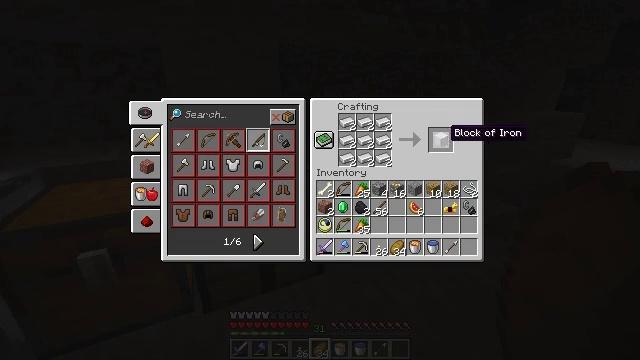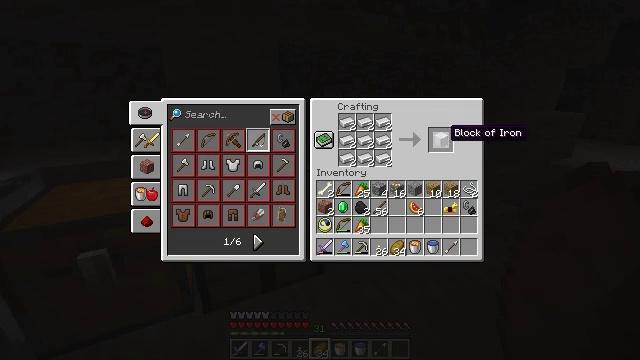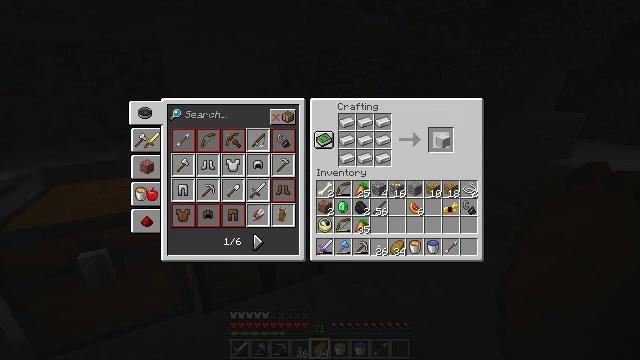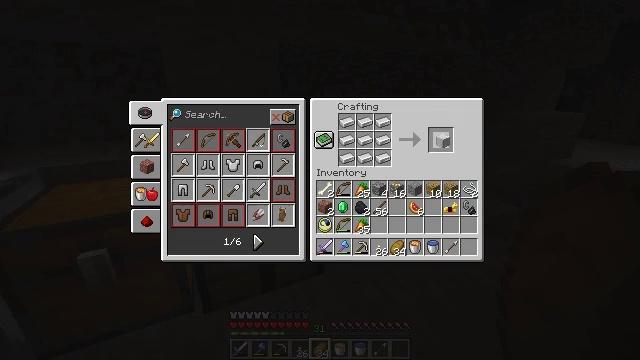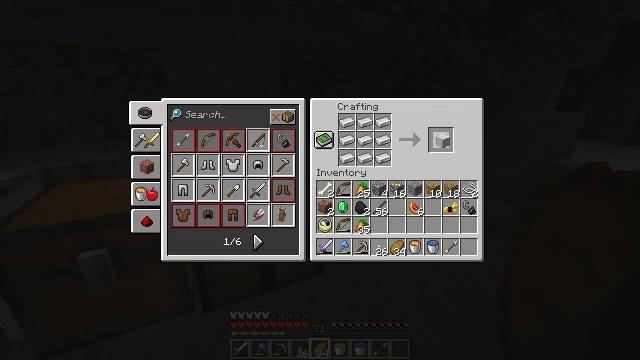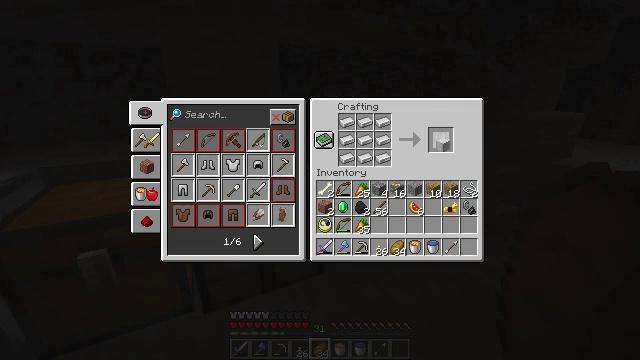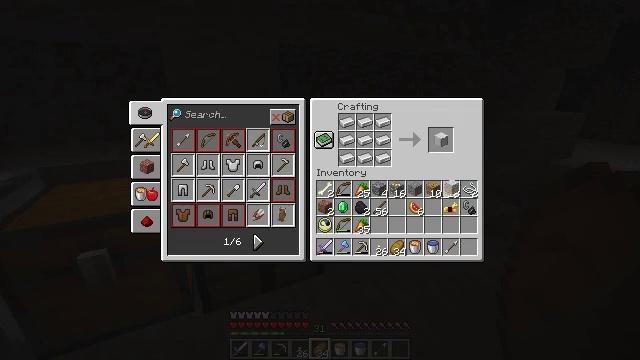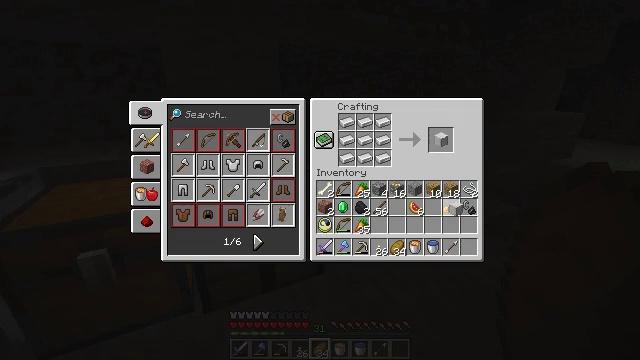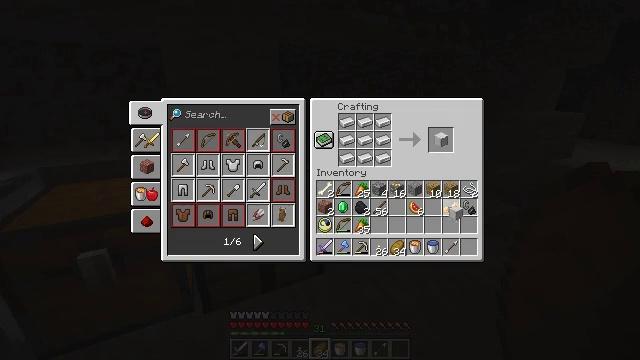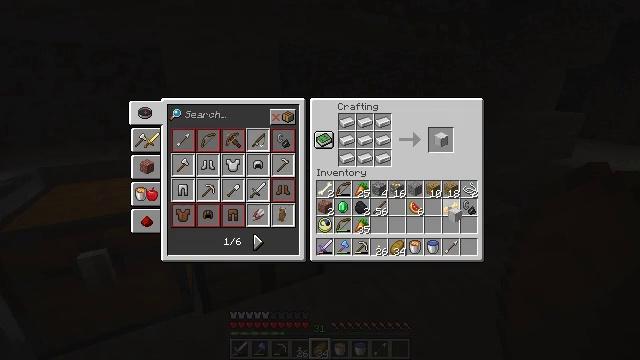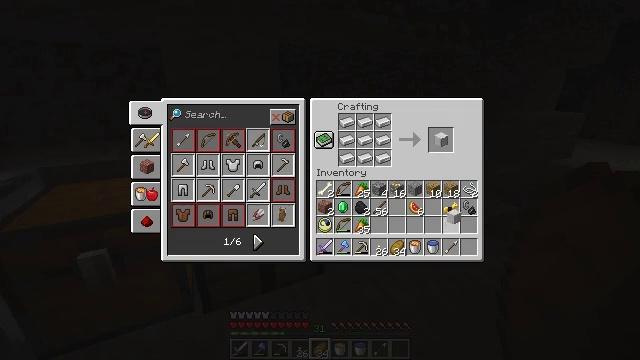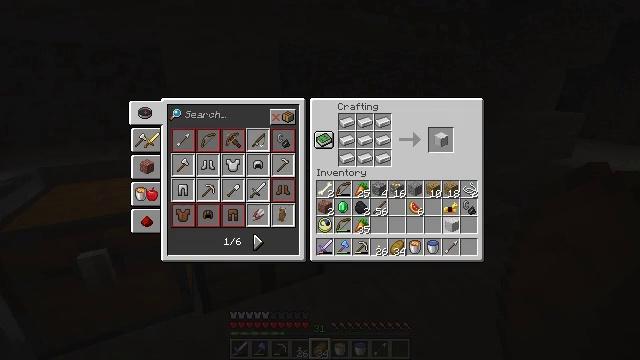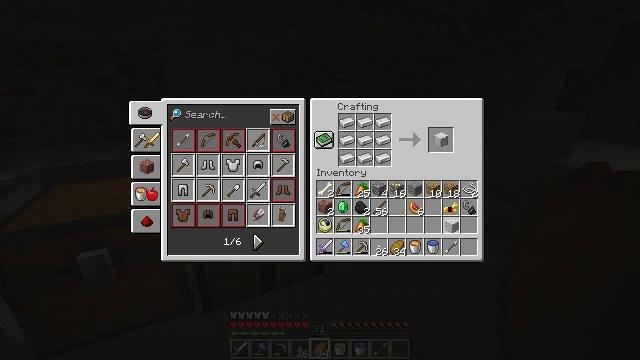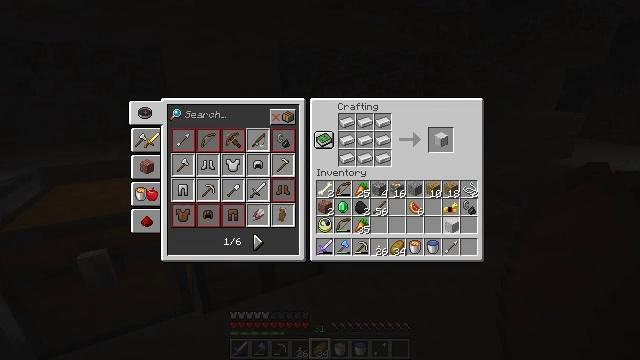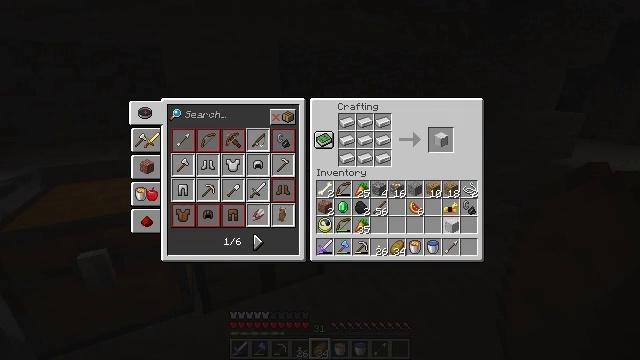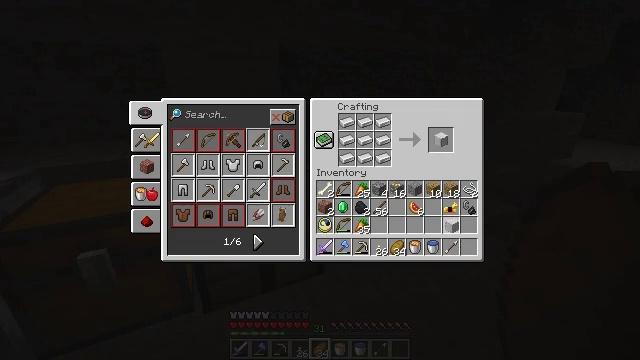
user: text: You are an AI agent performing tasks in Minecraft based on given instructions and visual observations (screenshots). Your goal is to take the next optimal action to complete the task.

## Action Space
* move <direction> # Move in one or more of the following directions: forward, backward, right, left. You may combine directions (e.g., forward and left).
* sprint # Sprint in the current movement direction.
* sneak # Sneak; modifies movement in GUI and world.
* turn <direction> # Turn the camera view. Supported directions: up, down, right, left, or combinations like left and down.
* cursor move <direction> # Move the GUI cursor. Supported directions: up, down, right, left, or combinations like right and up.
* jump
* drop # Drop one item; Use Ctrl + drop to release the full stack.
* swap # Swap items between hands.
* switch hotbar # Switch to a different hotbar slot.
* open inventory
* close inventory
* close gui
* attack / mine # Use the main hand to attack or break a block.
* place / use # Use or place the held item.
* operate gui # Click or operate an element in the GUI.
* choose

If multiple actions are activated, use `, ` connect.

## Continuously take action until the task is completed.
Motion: motion action
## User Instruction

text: Open the crafting table to craft an iron block.
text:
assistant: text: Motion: no_op
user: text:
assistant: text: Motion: operate gui
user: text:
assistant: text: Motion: operate gui
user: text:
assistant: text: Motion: operate gui
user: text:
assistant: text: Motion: no_op
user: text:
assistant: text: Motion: cursor move right and down
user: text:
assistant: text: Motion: cursor move down
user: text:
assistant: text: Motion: no_op
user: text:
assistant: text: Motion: no_op
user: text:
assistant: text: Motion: no_op
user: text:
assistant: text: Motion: cursor move down
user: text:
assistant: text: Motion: no_op
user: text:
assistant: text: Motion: operate gui
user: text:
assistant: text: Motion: operate gui
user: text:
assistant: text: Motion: operate gui
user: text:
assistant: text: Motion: no_op
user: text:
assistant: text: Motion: no_op
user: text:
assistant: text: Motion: no_op
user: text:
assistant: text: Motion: no_op
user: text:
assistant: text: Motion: no_op
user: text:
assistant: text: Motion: cursor move up
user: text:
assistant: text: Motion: cursor move up
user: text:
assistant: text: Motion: cursor move left and up
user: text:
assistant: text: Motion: cursor move up
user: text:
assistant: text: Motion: no_op
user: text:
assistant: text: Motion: no_op
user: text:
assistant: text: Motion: no_op
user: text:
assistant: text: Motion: no_op
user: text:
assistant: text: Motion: no_op
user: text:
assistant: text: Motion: operate gui